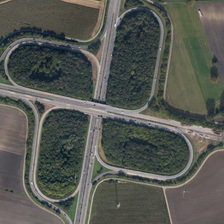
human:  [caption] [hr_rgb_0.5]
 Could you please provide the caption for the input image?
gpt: many green trees are in four almost circles of a viaduct surrounded by farmlands .

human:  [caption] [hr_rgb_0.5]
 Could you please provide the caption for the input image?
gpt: many green trees are in four almost circles of a viaduct surrounded by farmlands .

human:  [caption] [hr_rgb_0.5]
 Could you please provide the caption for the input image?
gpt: many green trees are in four almost circles of a viaduct surrounded by farmlands .

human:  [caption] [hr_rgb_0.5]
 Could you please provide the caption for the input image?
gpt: many green trees are in four almost circles of a viaduct surrounded by farmlands .

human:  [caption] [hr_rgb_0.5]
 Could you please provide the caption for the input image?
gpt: many green trees are in four almost circles of a viaduct surrounded by farmlands .